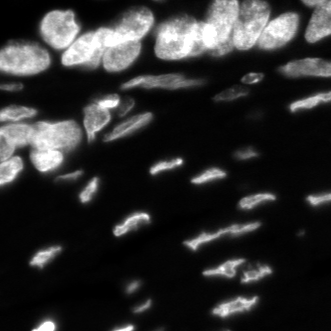
Tissue sample: ovarian
Magnification: 10.0x
Cell type: Pericytes
Senescence state: normal